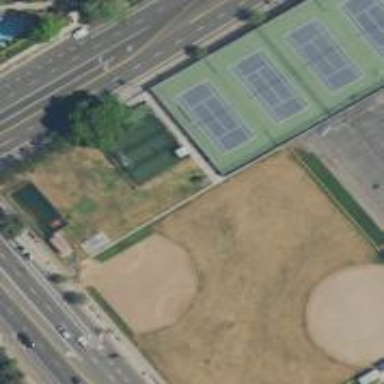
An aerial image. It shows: Tennis court on the leisure land pitch.